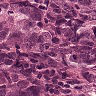
Metastatic tissue present: yes